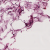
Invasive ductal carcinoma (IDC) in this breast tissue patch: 0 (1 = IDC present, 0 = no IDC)